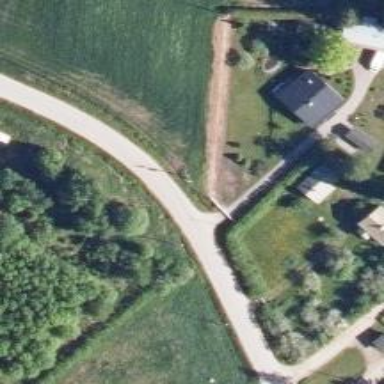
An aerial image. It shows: Tertiary road.